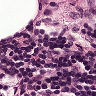
Metastatic tissue present: no